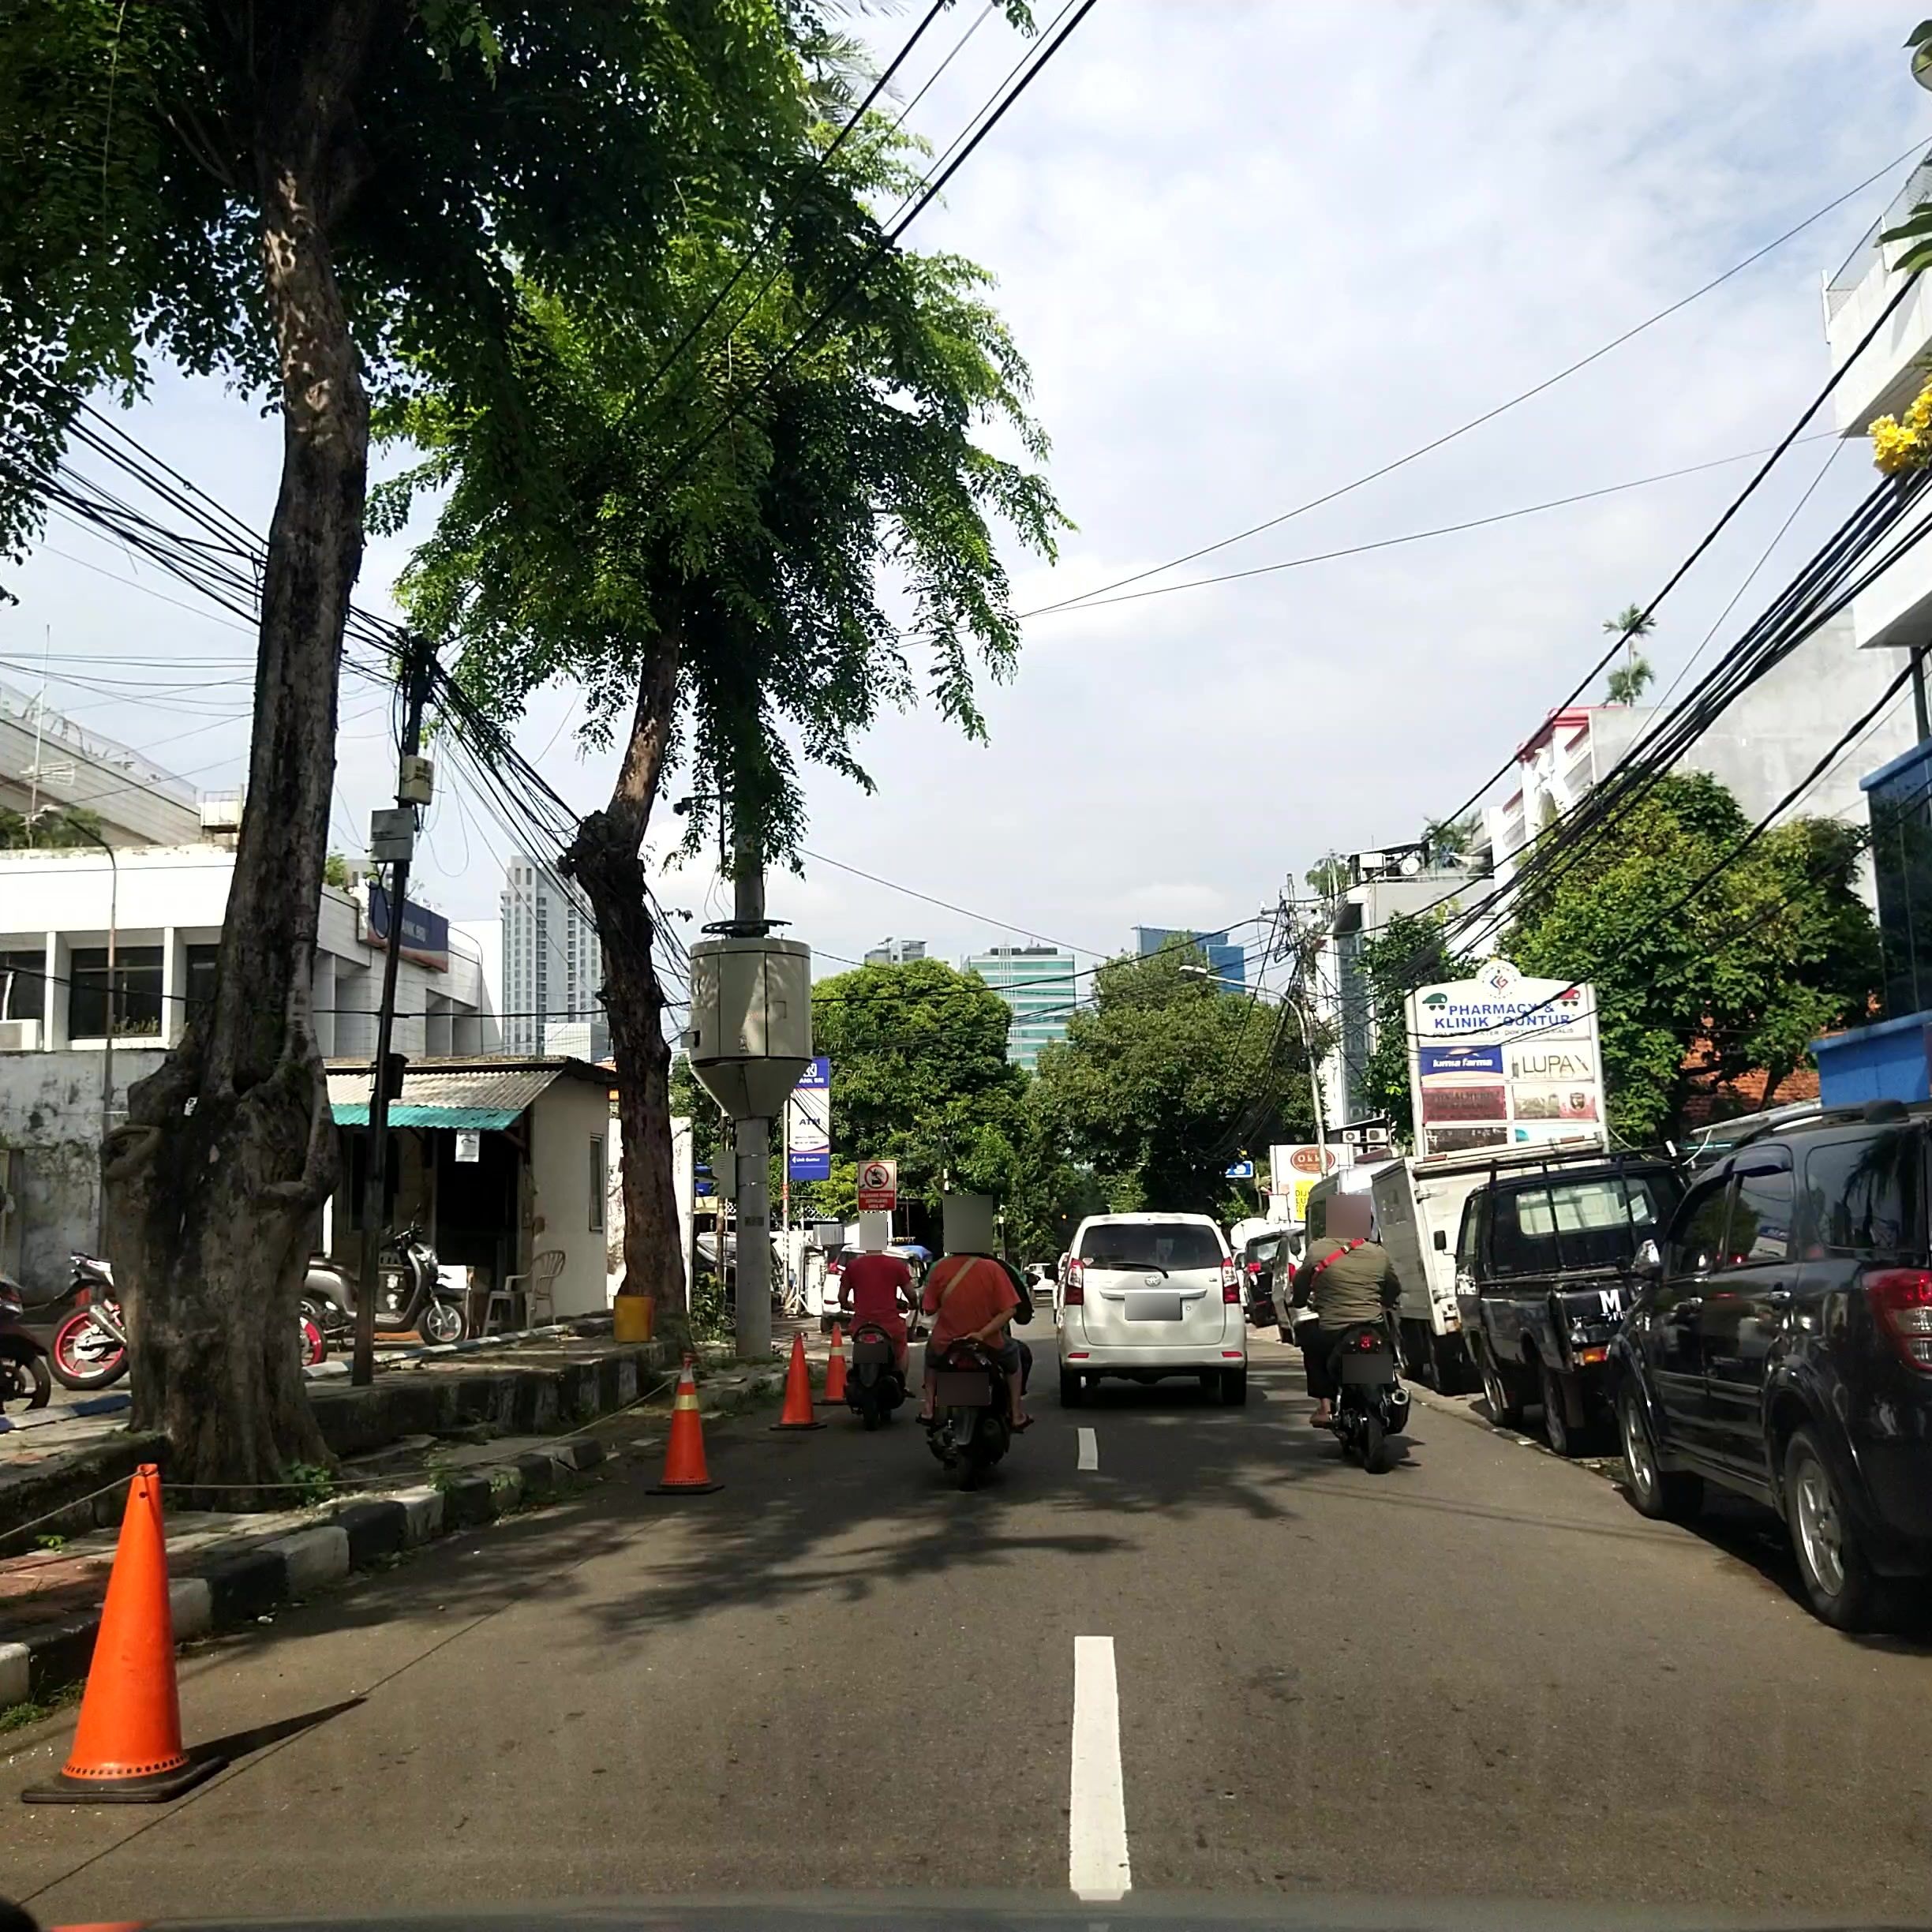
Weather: cloudy
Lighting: day
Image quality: good
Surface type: driving surface
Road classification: tertiary
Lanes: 2
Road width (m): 7
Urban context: urban centre
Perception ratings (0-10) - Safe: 7.62, Lively: 7.37, Beautiful: 7.09, Boring: 3.21, Depressing: 2.86, Wealthy: 4.43